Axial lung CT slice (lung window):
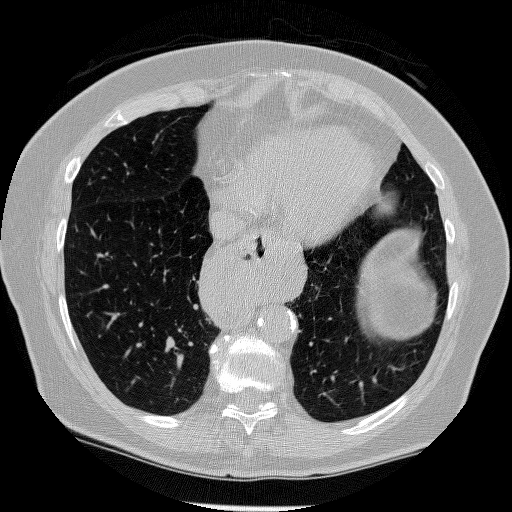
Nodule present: no